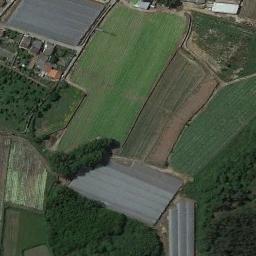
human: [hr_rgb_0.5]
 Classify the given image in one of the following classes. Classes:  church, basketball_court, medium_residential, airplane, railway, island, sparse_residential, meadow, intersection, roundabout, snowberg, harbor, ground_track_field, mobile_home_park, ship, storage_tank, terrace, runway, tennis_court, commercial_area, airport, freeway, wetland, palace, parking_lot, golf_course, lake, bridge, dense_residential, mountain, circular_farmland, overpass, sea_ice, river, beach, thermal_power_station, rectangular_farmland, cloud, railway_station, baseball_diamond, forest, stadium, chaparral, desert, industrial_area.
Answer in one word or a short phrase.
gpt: terrace